Question: Suppose I have this html code:
'''
<img src="pic.jpg"/>
<h1>Title!</h1>
<h5>A subtext</h5>
<hr/>
'''
What css code would give me the following result?

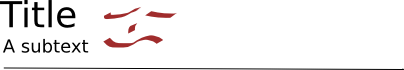
Answer: '''
<div id="container">
<div class="content_left">
<h1>Title!</h1>
<h5>A subtext</h5>
<hr/>
</div>
<div class="content_right">
<img src="pic.jpg"/>
</div>
<div>
'''
css:
'''
#container {
width: yourwidth;
height: yourheight;
}
.content_right {
float:right;
width: width of image;
}
.content_left {
float:left;
width: width of text;
}
'''
This is of course only one of alot of ways this can be done...